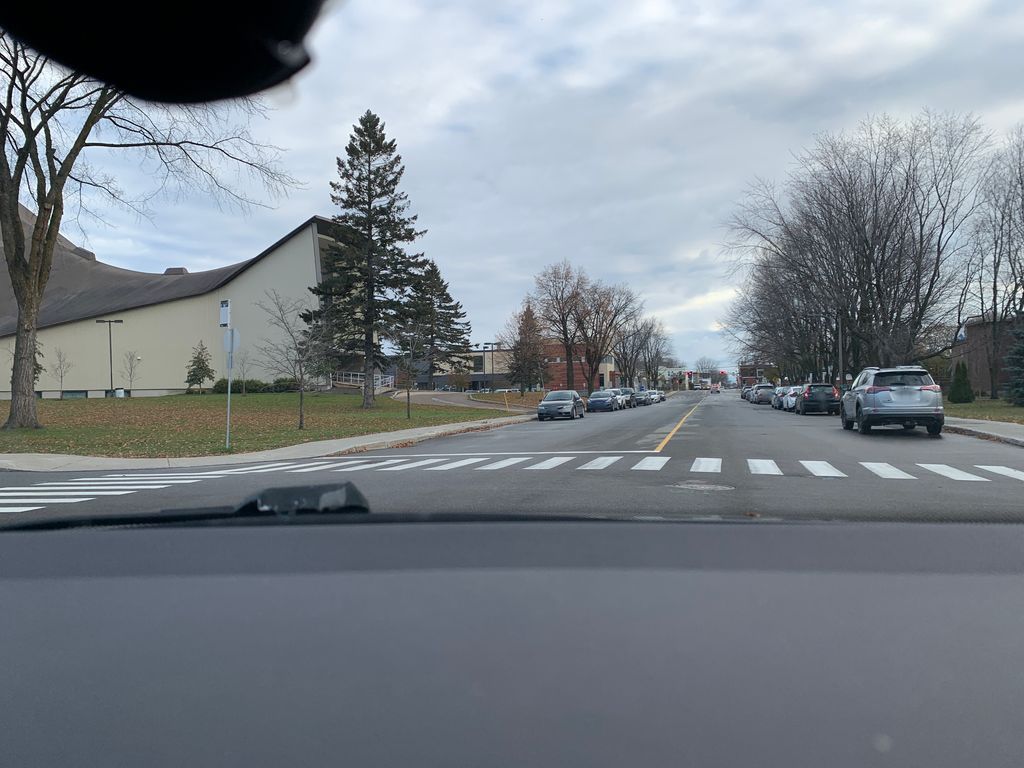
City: quebec_city